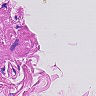
Metastatic tissue present: no